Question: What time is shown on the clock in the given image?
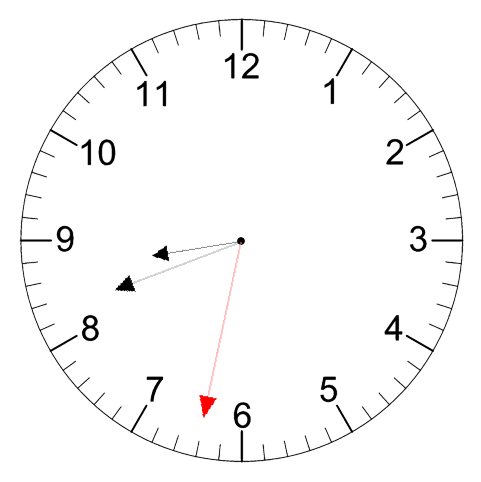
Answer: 08:41:32